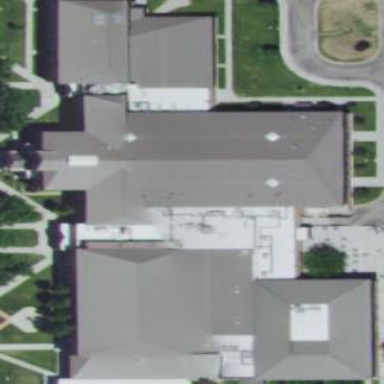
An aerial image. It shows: School building.